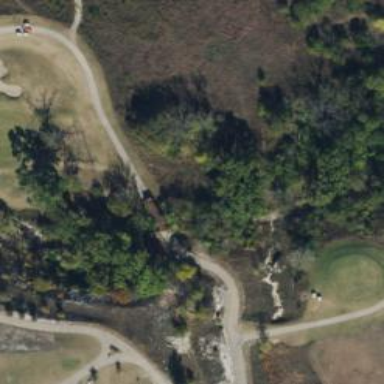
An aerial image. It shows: Service road used as golf cart path.